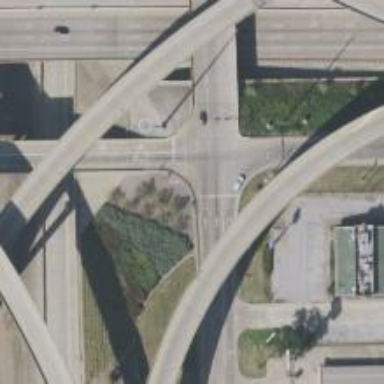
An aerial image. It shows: Secondary road with frontage road crossing bridge.